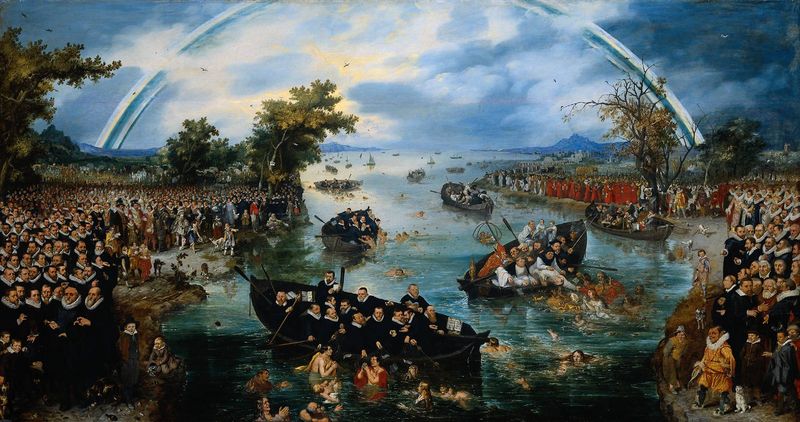
Titel: Gefangennahme der Seelen
Künstler: Adriaen Pietersz. van de Venne
Standort: Amsterdam
Institution: Rijksmuseum
Schlagwörter: baum, berg, blau, blätter, dunkel, gemälde, himmel, laub, mann, meer, schatten, vogel, wasser, weiß, wolken, baden, badende, bäume, fluss, frauen, gelb, grün, landschaft, menschen, see, ufer, äste, hintergrund, licht, männer, schwarz, szene, hund, rot, tier, wolke, fest, leute, malerei, masse, menge, barock, bibel, kleidung, kragen, täufer, holland, krägen, niederlande, ast, ferne, horizont, hügel, natur, vögel, weite, gewässer, kirche, sonne, gewand, gold, adel, gewänder, personen, boot, boote, kinder, paddel, ruder, adelige, deutschland, küste, schiff, schiffe, segelschiffe, wellen, bogen, fischer, netze, berge, gebirge, rand, kähne, strom, schiffbruch, untergang, historienbild, rudern, ruderpinne, stimmung, regen, bad, gewölbe, religion, vulkan, bedeckt, schwimmen, viele, politik, auflauf, getümmel, menschenmasse, volk, beten, menschenmenge, viel, pfarrer, lanschaft, christlich, kniend, klerus, priester, geistlichkeit, mönche, prozession, calvinisten, protestantismus, holländisch, zwerg, ankunft, fjord, käfig, taufe, betend, welt, jungbrunnen, universum, kentern, retten, rettung, ruderboote, regenbogen, voll, taufen, evangelisch, reformation, puritaner, massen, heiliger geist, pastoren, ertrinken, protestanten, protestantisch, genezareth, kirchenmänner, ertrinkende, bögel, protestant, uferrand, end, sinkend, untergehend, getaufte, klärus, puritanter, weltenende, rehenbogen